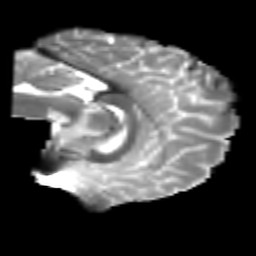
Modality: T2w
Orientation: sagittal
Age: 28
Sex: male
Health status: healthy